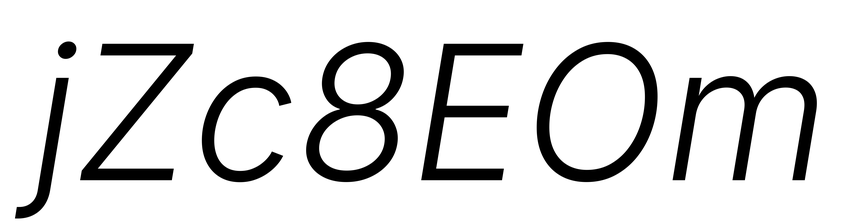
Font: Inter-Italic_Light_Italic